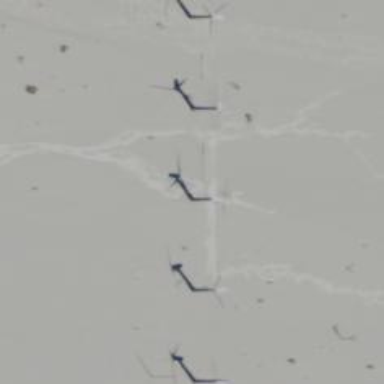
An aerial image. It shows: Horizontal axis wind turbine generating power from wind.